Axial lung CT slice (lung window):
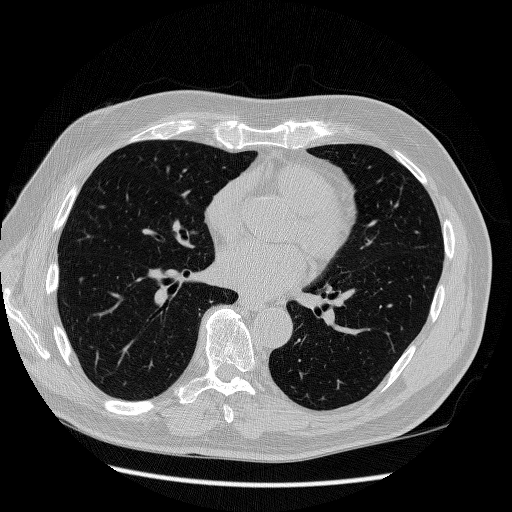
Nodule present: no